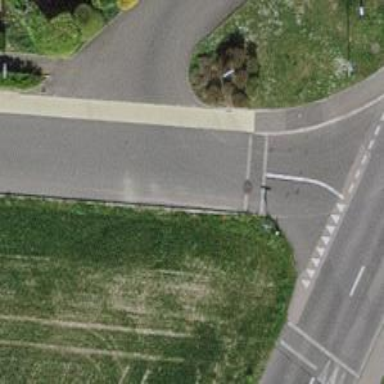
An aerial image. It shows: Asphalt road with traffic calming table.